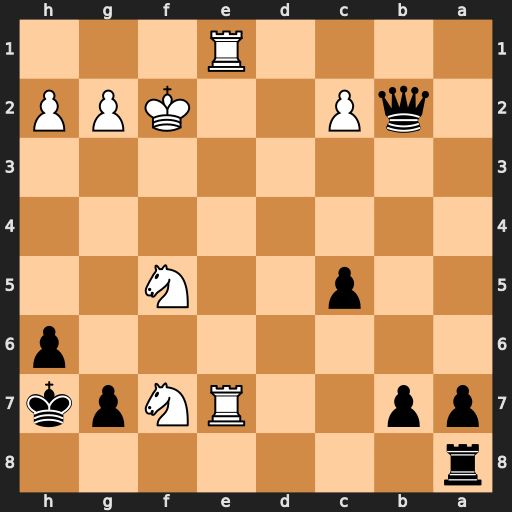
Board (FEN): r7/pp2RNpk/7p/2p2N2/8/8/1qP2KPP/4R3
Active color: b
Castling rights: -
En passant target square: -
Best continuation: Qxc2+ Kg1 Qxf5